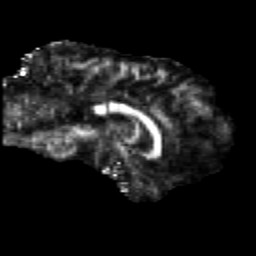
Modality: FA
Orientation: sagittal
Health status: healthy
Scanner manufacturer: siemens
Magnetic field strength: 3 T
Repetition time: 12 s
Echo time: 0.092 s